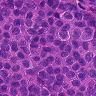
Metastatic tissue present: yes